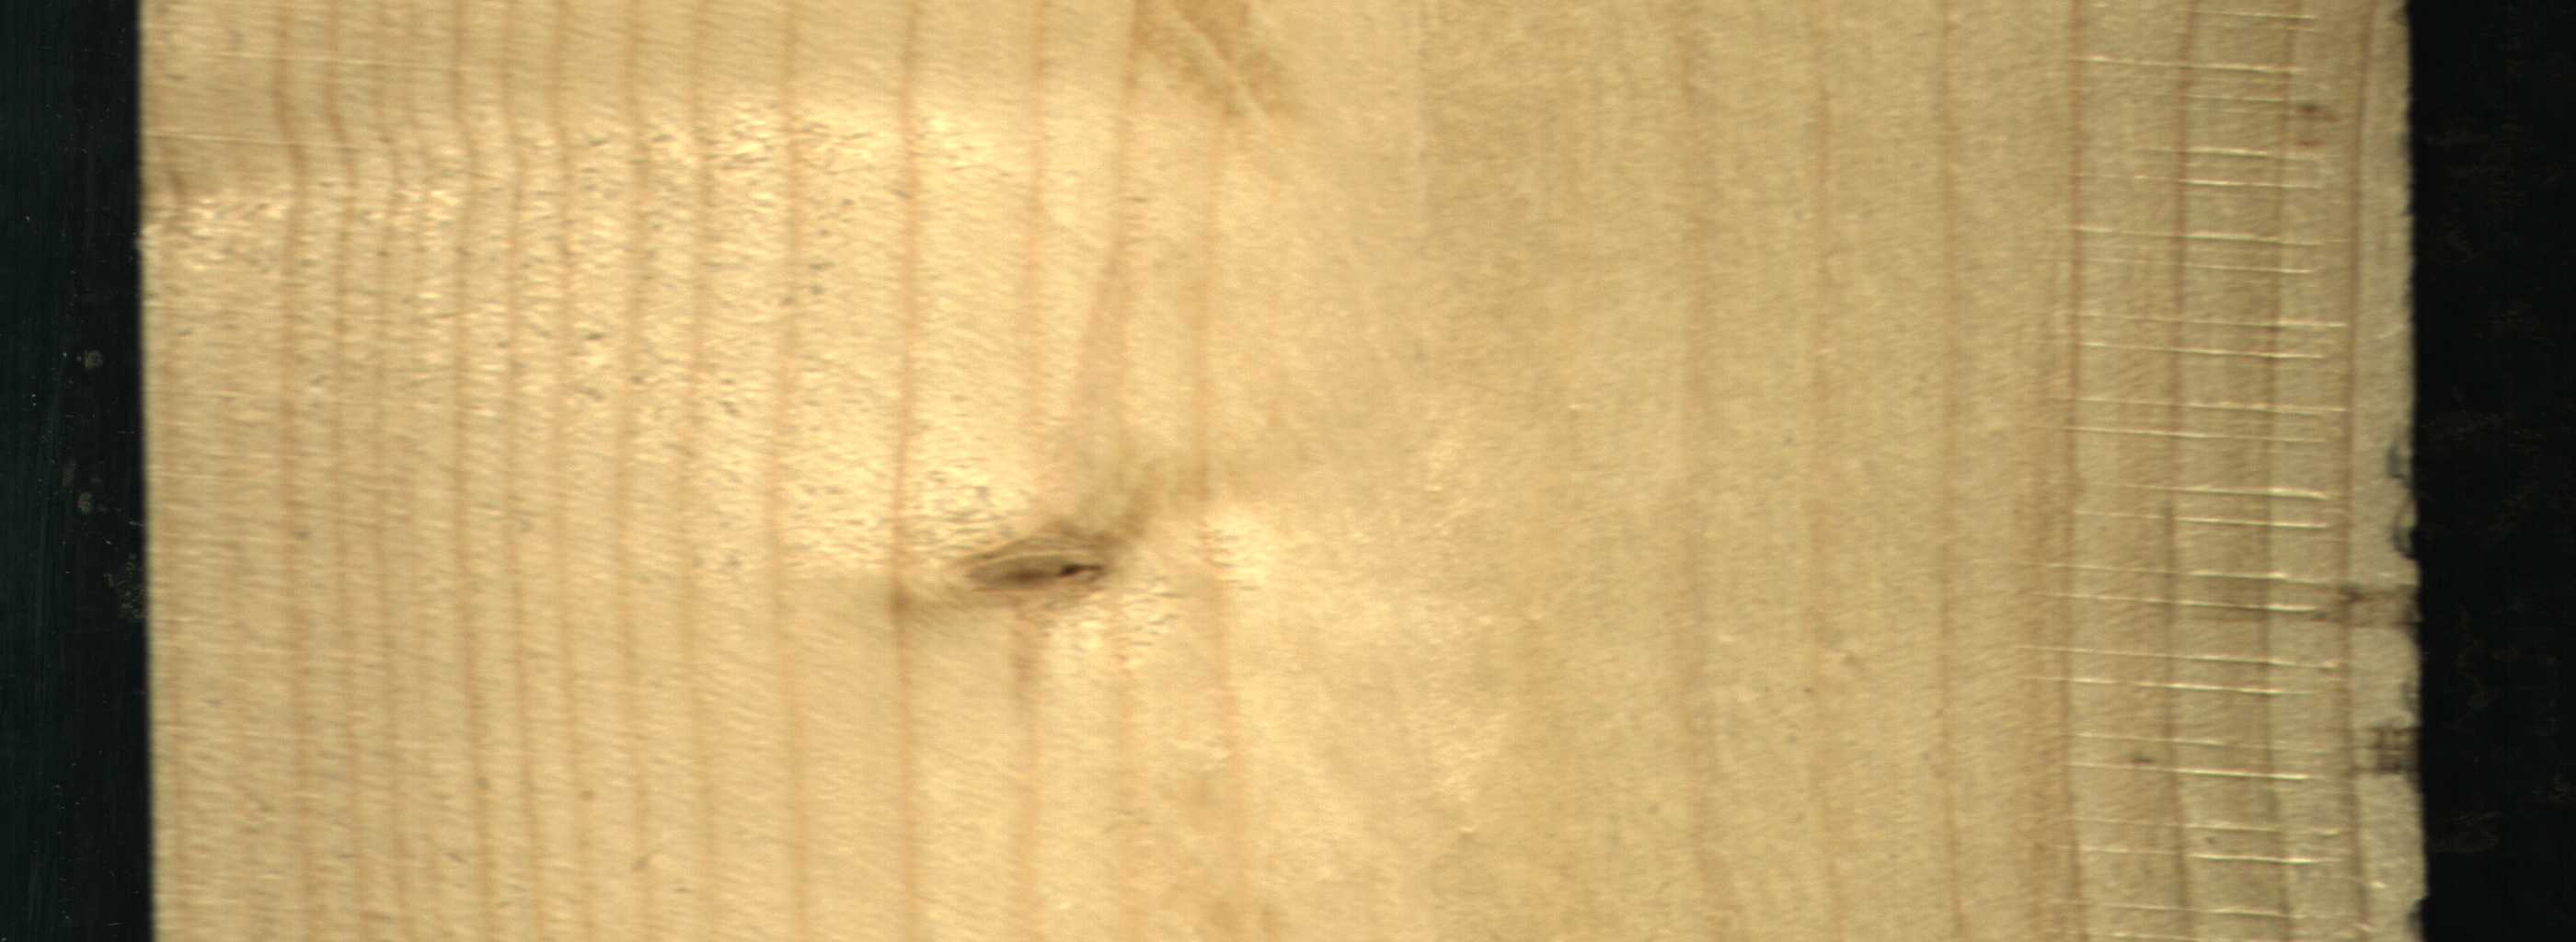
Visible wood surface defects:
Live_Knot